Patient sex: F
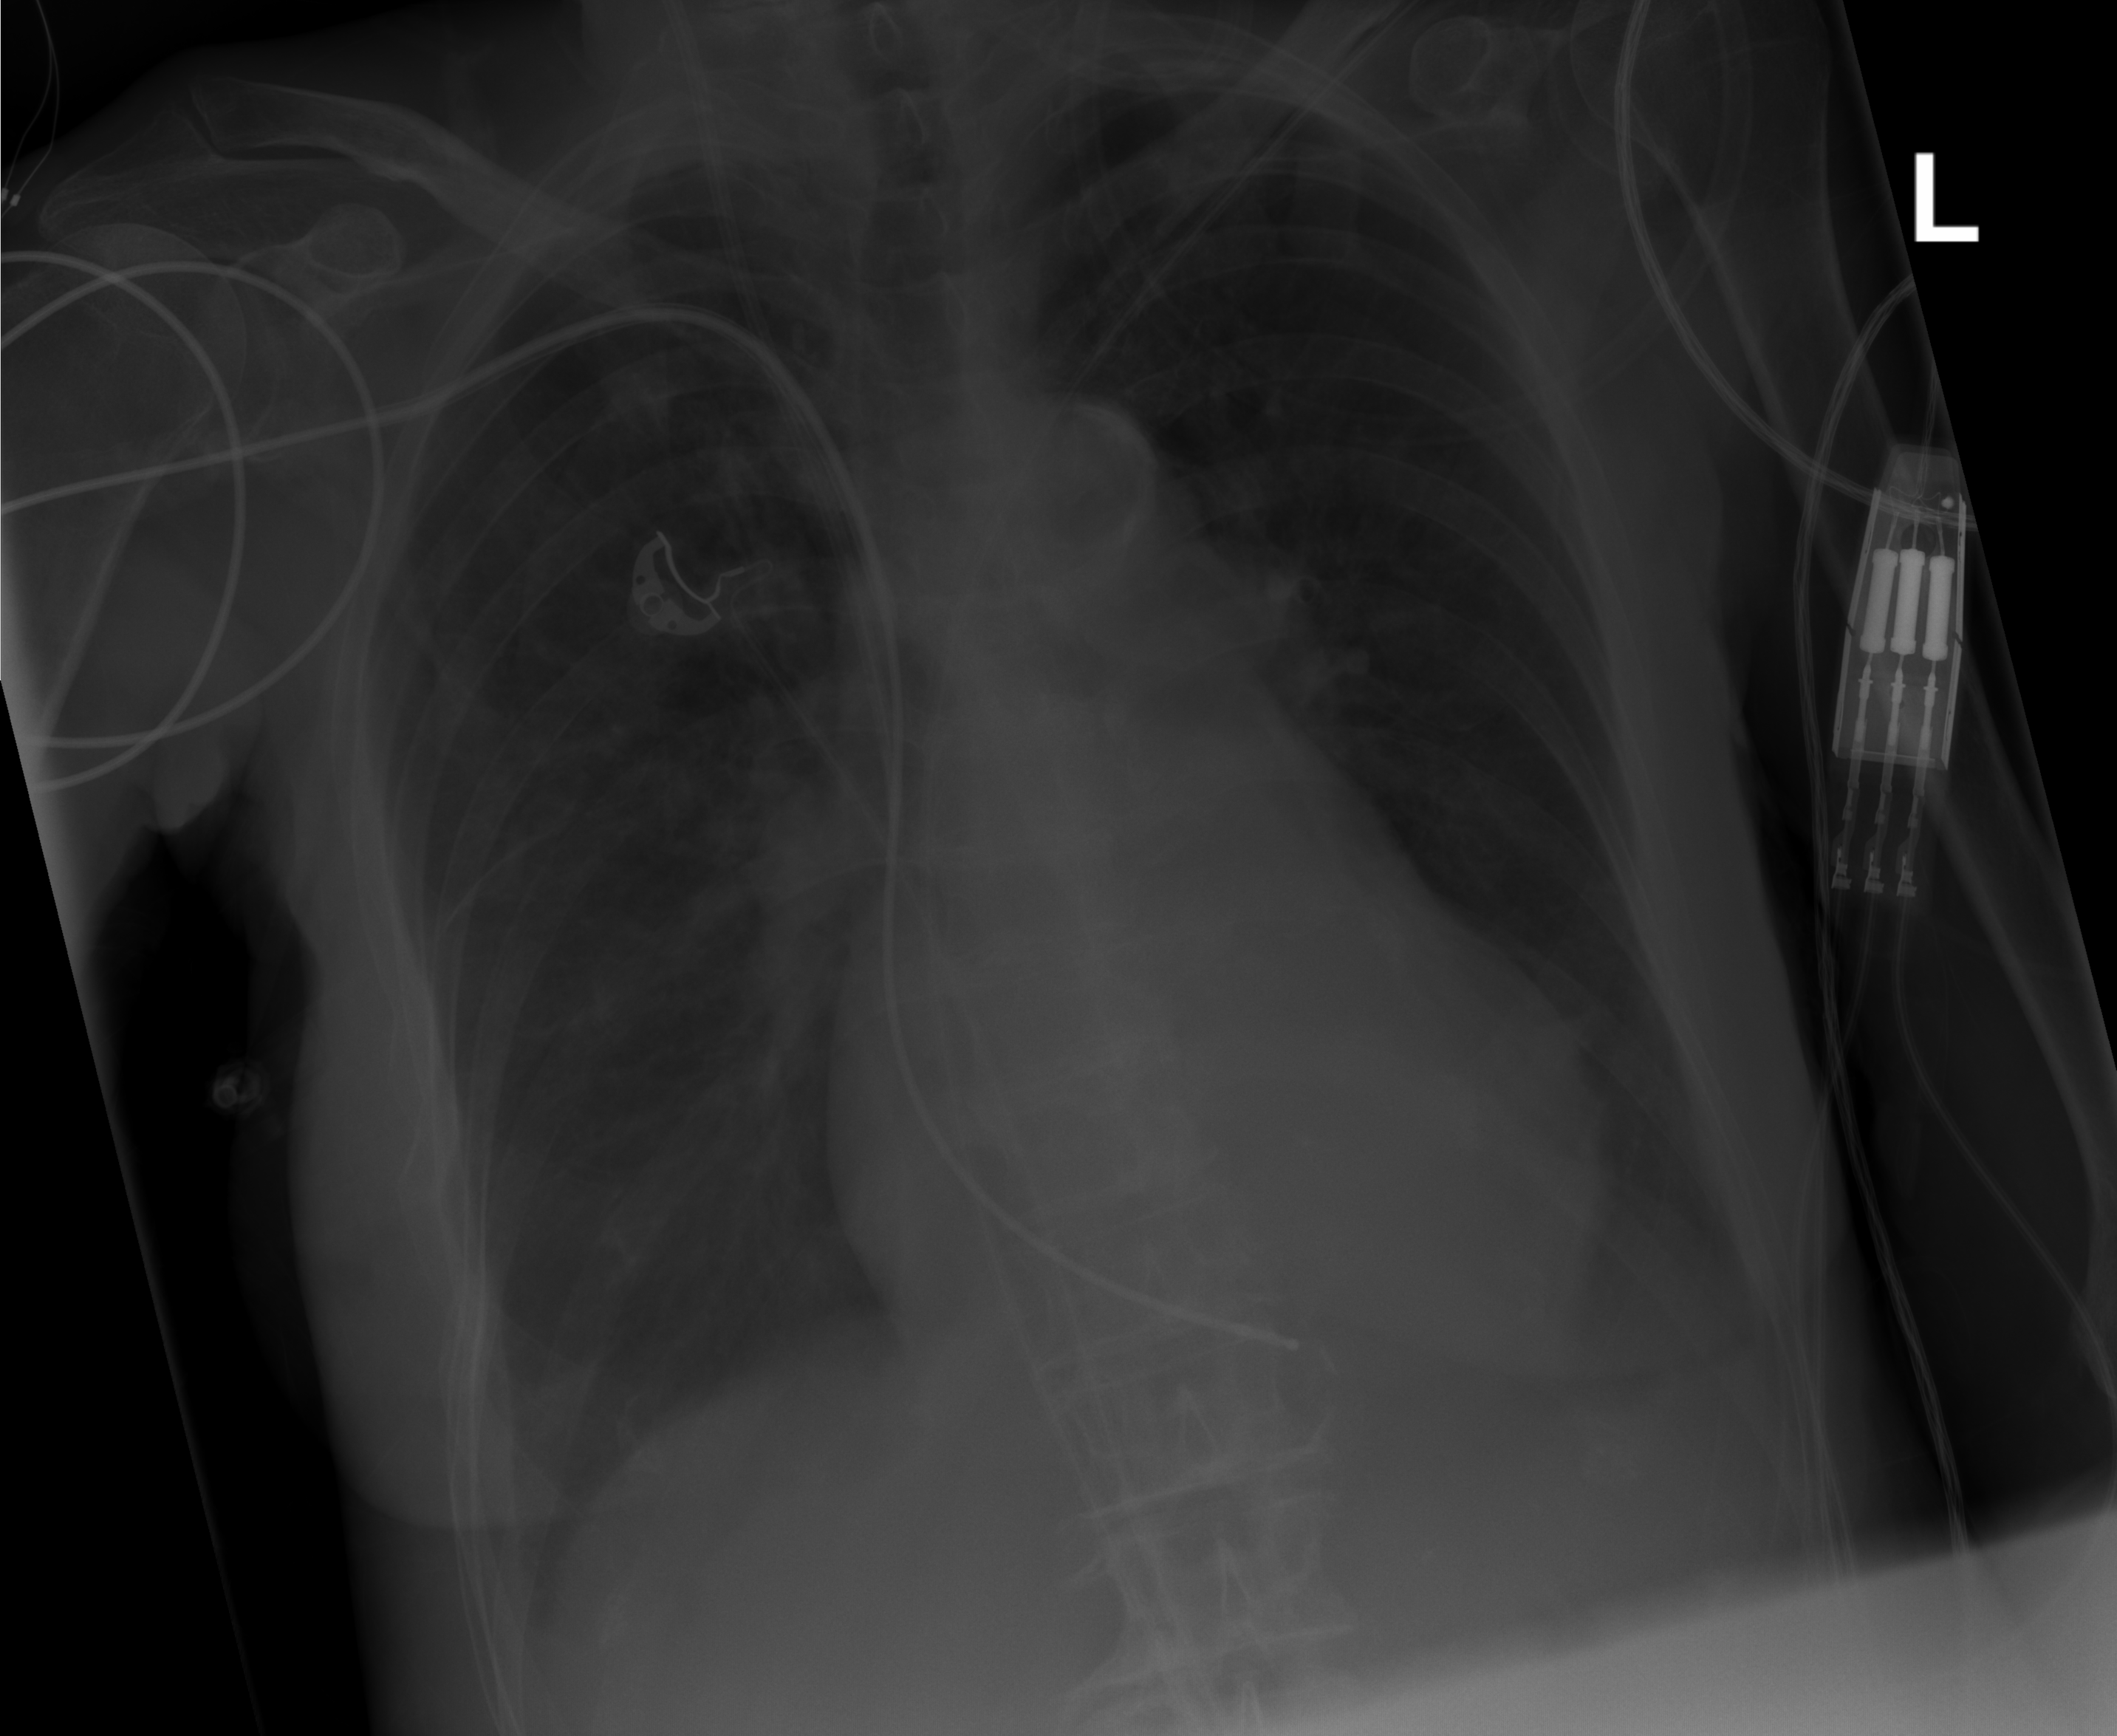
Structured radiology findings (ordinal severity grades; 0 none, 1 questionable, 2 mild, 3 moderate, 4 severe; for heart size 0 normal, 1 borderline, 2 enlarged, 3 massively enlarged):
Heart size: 1
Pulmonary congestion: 0
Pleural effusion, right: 0
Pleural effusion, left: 0
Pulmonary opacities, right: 0
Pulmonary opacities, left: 0
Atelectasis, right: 0
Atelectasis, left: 1